Question: '''
ol,ul
{
list-style: none;
padding: 0;
margin: 0 auto;
width: 42em;
height: 28em;
}
li
{
height: 24em;
width: 24em;
text-align: center;
cursor: pointer;
}
li img
{
width: 100%;
}
li.roundabout-in-focus
{
cursor: default;
}
li span
{
display: block;
padding-top: 6em;
}
#carbonads-container
.carbonad
{
margin: 0 auto;
}
'''
'''
<script src="js/jquery_002.js" type="text/javascript"></script>
<script src="js/jquery.js" type="text/javascript"></script>
<script language="javascript">
$(document).ready(function () {
$('ul').roundabout();
});
</script>
<ul class="roundabout-moveable-item roundabout-in-focus" style="padding: 0px; position: relative;">
<li style="position: absolute; opacity: 1; z-index: 280;" class="roundabout-moveable-item">
<img src="img1.jpg" /></li></ul>
'''
:
repeat 5 tag with image, display like this
and its working fine
'''
.slider {
float:left;
left: -5000px;
margin:10px;
position:relative;
visibility:hidden;
}
.slider ul.menu {
height:100px;
width:990px;
}
.slider ul.menu li.menu1 {
padding:0px 4px 0px 4px;
}
.slider ul.menu li.menu1 img {
cursor:pointer;
height:110px;
padding-top:0px;
width:177px;
}
'''
'''
<script type="text/javascript" src="js1/jcarousellite_1.0.1.pack.js"></script>
<script type="text/javascript" src="js1/captify.tiny.js"></script>
<script type="text/javascript">
$(function () {
$(".slider").jCarouselLite({
btnNext: ".next",
btnPrev: ".prev",
visible: 5
});
});
$(document).ready(function () {
$('img.captify').captify({
speedOver: 'fast',
});
});
</script>
<div class="slider">
<ul class="menu">
<li class="menu1">
<img src="images/gallery1/1.jpg" border="0" alt="" /></li></ul></div>
'''
Note: Repeat tag and it seems as slider
but on inspect element i see above ul class as and li class as and 2 nd script is not working
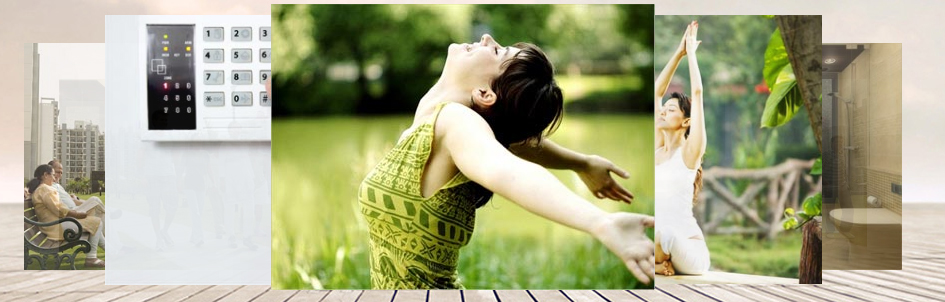
Answer: Change the code in your first html file so the javascript code looks like:
'''
$(document).ready(function () {
$('ul.roundabout-moveable-item').roundabout();
});
'''
Now, the roundabout plugin will only affect the list with class '.roundabout-moveable-item' and will not touch the list with class '.menu'.